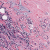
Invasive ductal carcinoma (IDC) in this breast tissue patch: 0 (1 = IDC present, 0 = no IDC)